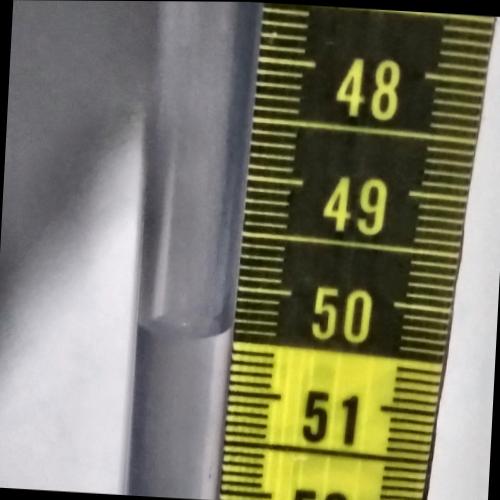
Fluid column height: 50.5 cm